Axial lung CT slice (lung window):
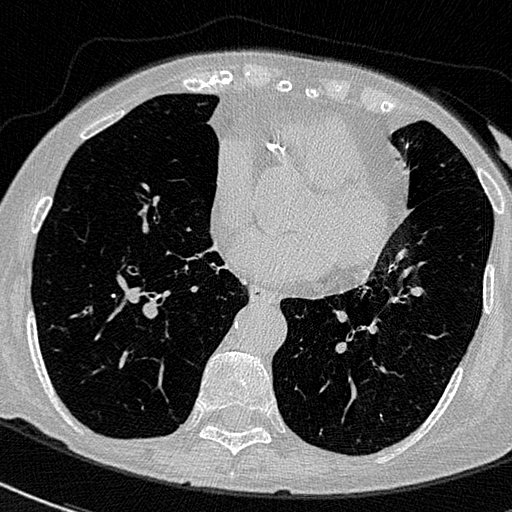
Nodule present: no